The plot is a Morlet-wavelet scalogram of a rotor-rig vibration measurement. Classify the rotor condition as one of: normal, misalignment, unbalance, looseness.
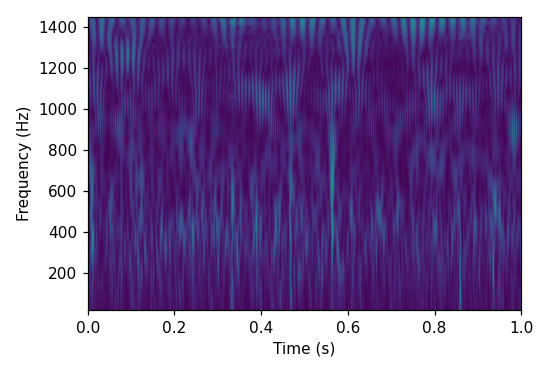
Answer: looseness